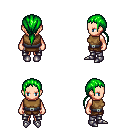
a pixel art fantasy rpg character, female body template, human, light skin, leather chest armor, metal pants, green ponytail hairstyle, metal boots, four views (front, back, left, right), 2x2 character sprite sheet, small pixel art, hard edges, no anti-aliasing